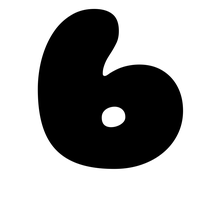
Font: Gluten_Black